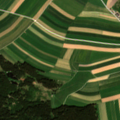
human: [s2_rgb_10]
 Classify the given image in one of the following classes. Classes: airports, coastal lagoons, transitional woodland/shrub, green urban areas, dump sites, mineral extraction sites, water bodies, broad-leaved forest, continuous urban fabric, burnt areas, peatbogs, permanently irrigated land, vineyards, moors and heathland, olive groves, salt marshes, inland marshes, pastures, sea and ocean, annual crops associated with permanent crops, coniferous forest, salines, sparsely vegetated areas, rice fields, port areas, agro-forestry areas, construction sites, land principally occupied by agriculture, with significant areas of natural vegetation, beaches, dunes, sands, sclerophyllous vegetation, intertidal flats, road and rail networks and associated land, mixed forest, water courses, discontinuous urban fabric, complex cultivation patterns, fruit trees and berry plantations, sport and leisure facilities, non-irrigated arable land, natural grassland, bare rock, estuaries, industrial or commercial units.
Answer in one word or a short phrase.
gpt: non-irrigated arable land, complex cultivation patterns, coniferous forest